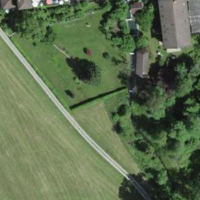
EUNIS habitat code: 25
Species observed at this site:
Certhia brachydactyla
Corvus corone
Turdus philomelos
Fulica atra
Turdus viscivorus
Sylvia atricapilla
Muscicapa striata
Phylloscopus collybita
Poecile palustris
Dendrocoptes medius
Erithacus rubecula
Pica pica
Certhia familiaris
Phoenicurus ochruros
Falco tinnunculus
Periparus ater
Motacilla cinerea
Cyanistes caeruleus
Anas platyrhynchos
Sturnus vulgaris
Troglodytes troglodytes
Chloris chloris
Passer domesticus
Fringilla coelebs
Passer montanus
Turdus merula
Columba palumbus
Parus major
Milvus milvus
Oriolus oriolus
Coccothraustes coccothraustes